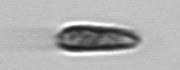
Label: Pseudochattonella_farcimen